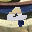
Label: 4